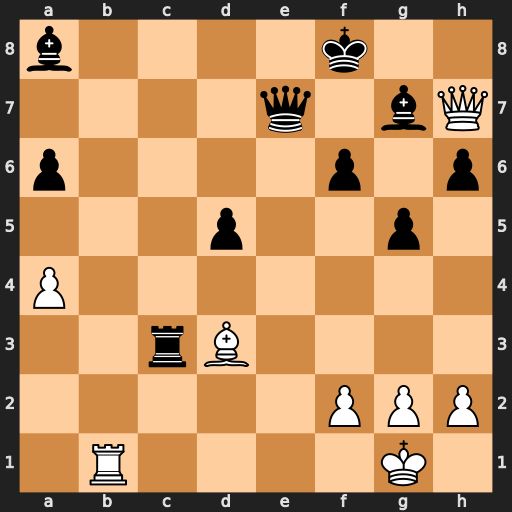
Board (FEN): b4k2/4q1bQ/p4p1p/3p2p1/P7/2rB4/5PPP/1R4K1
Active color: w
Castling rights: -
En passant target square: -
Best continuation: Rb8+ Qe8 Rxe8+